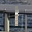
Label: 1